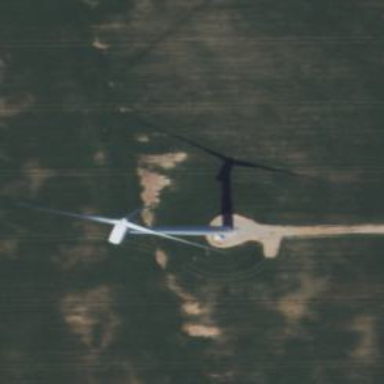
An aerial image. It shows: Industrial building with wind generator. The generator is horizontal axis wind turbine.